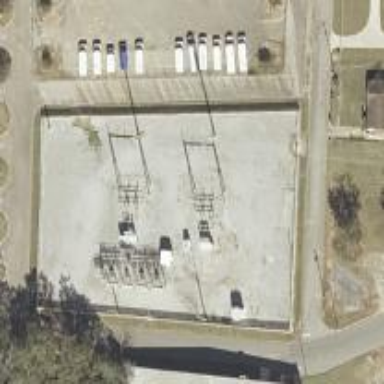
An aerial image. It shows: Power pole.